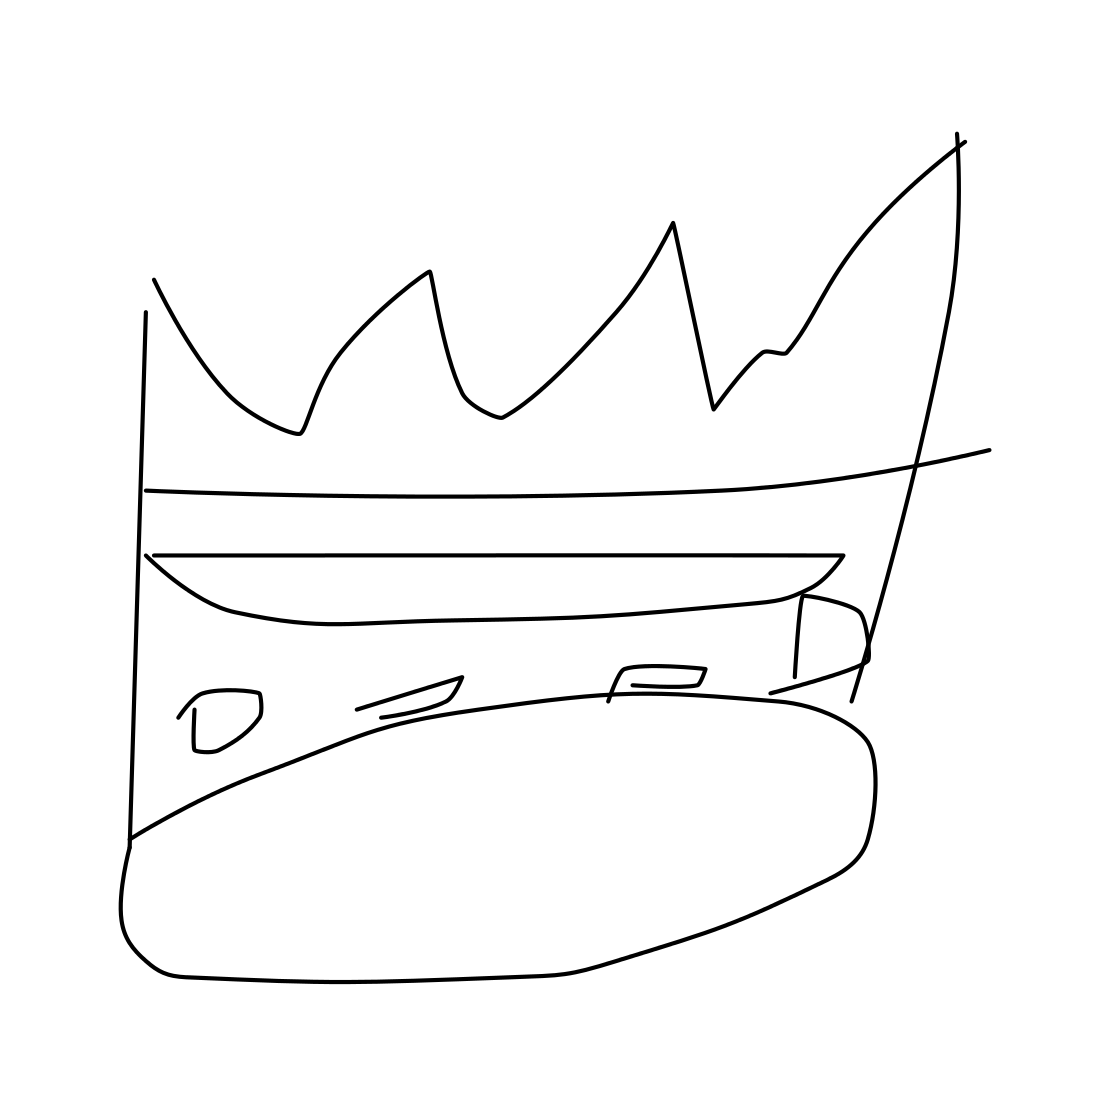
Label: crown